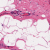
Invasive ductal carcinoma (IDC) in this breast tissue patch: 0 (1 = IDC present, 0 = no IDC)